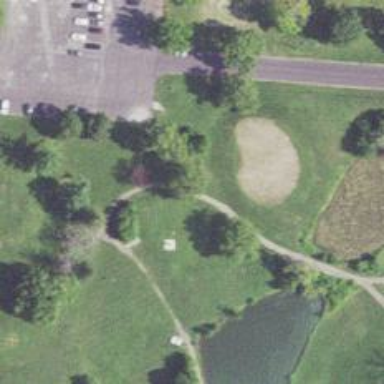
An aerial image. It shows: Path for both roads and golfers.